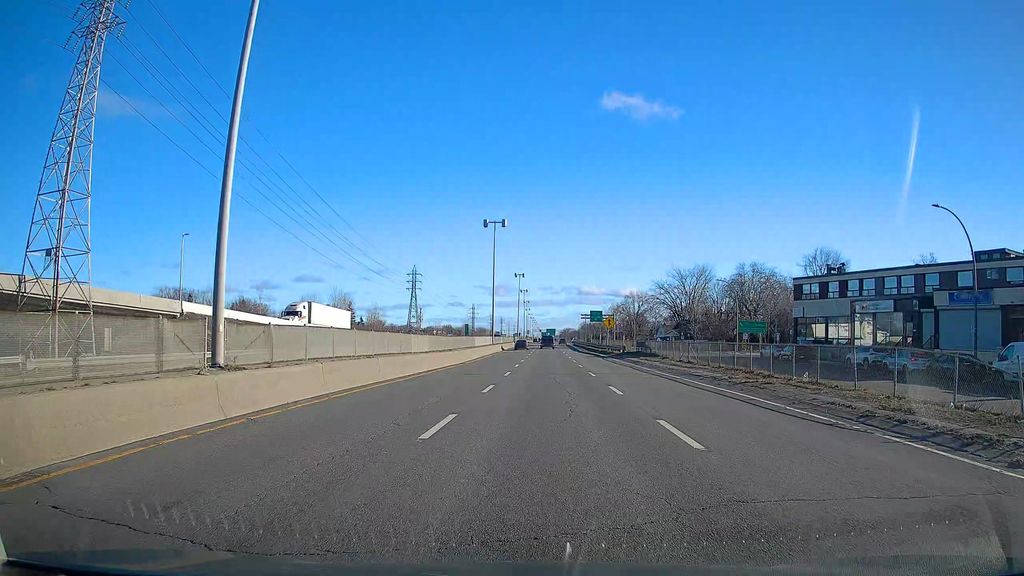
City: montreal